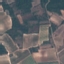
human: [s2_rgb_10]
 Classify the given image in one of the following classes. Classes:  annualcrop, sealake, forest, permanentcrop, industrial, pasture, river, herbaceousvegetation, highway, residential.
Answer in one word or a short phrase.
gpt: PermanentCrop